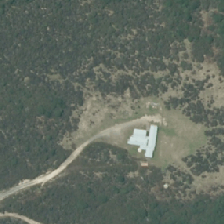
Land cover: low_producing_grassland